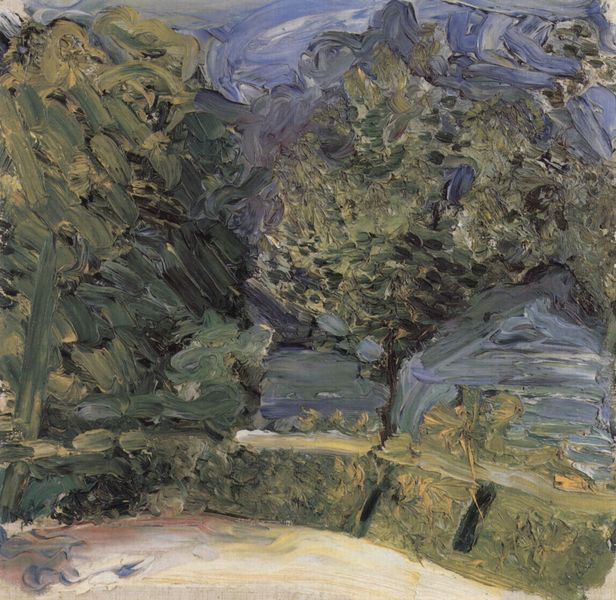
Titel: Uferstraße bei Gmunden, im Hintergrund die Schlafende Griechin
Künstler: Richard Gerstl
Standort: Wien
Institution: Sammlung Leopold
Schlagwörter: baum, blau, blätter, dunkel, gemälde, himmel, laub, schatten, vogel, wolken, bäume, cezanne, gelb, grob, grün, impressionismus, landschaft, ocker, sand, ufer, äste, braun, finger, grau, hell, licht, pastell, schwarz, park, weg, wiese, zaun, beige, expressionismus, wand, stein, bild, öl, baumstamm, erde, natur, stamm, brüstung, busch, büsche, gebüsch, pastos, wiesen, blatt, pflanzen, rosa, wald, früchte, garten, schnell, sommer, abstrakt, mauer, farbe, gelände, hecke, platz, van gogh, ölgemälde, einfach, impressionistisch, ölfarbe, corinth, strich, ölmalerei, pinselstrich, dunke, blaugrün, landkarte, plateau, grüntöne, komisch, post-impressionismus, pastellig, irrgarten, tube, verschmiert, gartn, öldfarbe, e, platz#, dicke pinselstriche